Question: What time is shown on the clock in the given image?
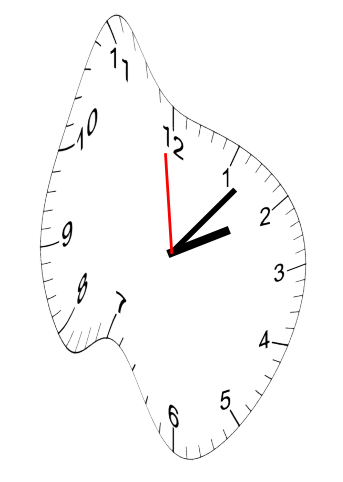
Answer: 02:06:59